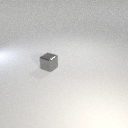
small gray metal cube